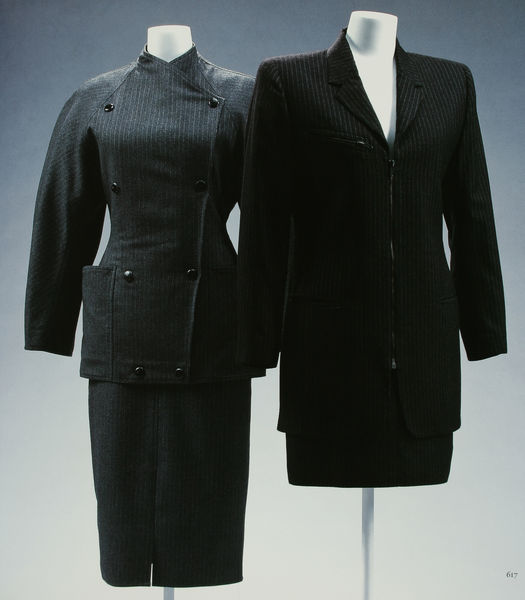
Titel: Kostüm
Künstler: Anne-Marie Beretta
Standort: Kyoto (Japan)
Institution: Kyoto Costume Institute
Schlagwörter: blau, frauen, grau, schwarz, mode, anzug, kostüm, zwei, knöpfe, knopfleiste, revers, foto, puppen, nadelstreifen, reissverschluss, mini, minirock, doppelreihig